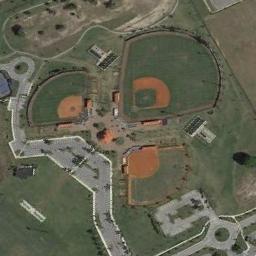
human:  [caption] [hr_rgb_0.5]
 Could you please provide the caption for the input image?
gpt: There are three baseball diamonds next to a road .

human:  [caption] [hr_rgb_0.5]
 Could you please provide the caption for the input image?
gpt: Three baseball diamonds of different sizes on the lawn with some trees and a road beside .

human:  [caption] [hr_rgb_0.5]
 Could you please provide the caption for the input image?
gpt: There is a baseball diamond in the grass beside the roads .

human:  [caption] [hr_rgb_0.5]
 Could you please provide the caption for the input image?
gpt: There is a trail leading to this baseball field .

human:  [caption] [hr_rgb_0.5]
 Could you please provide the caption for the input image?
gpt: Three baseball diamonds are surrounded by grass .